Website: home-depot
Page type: receipt
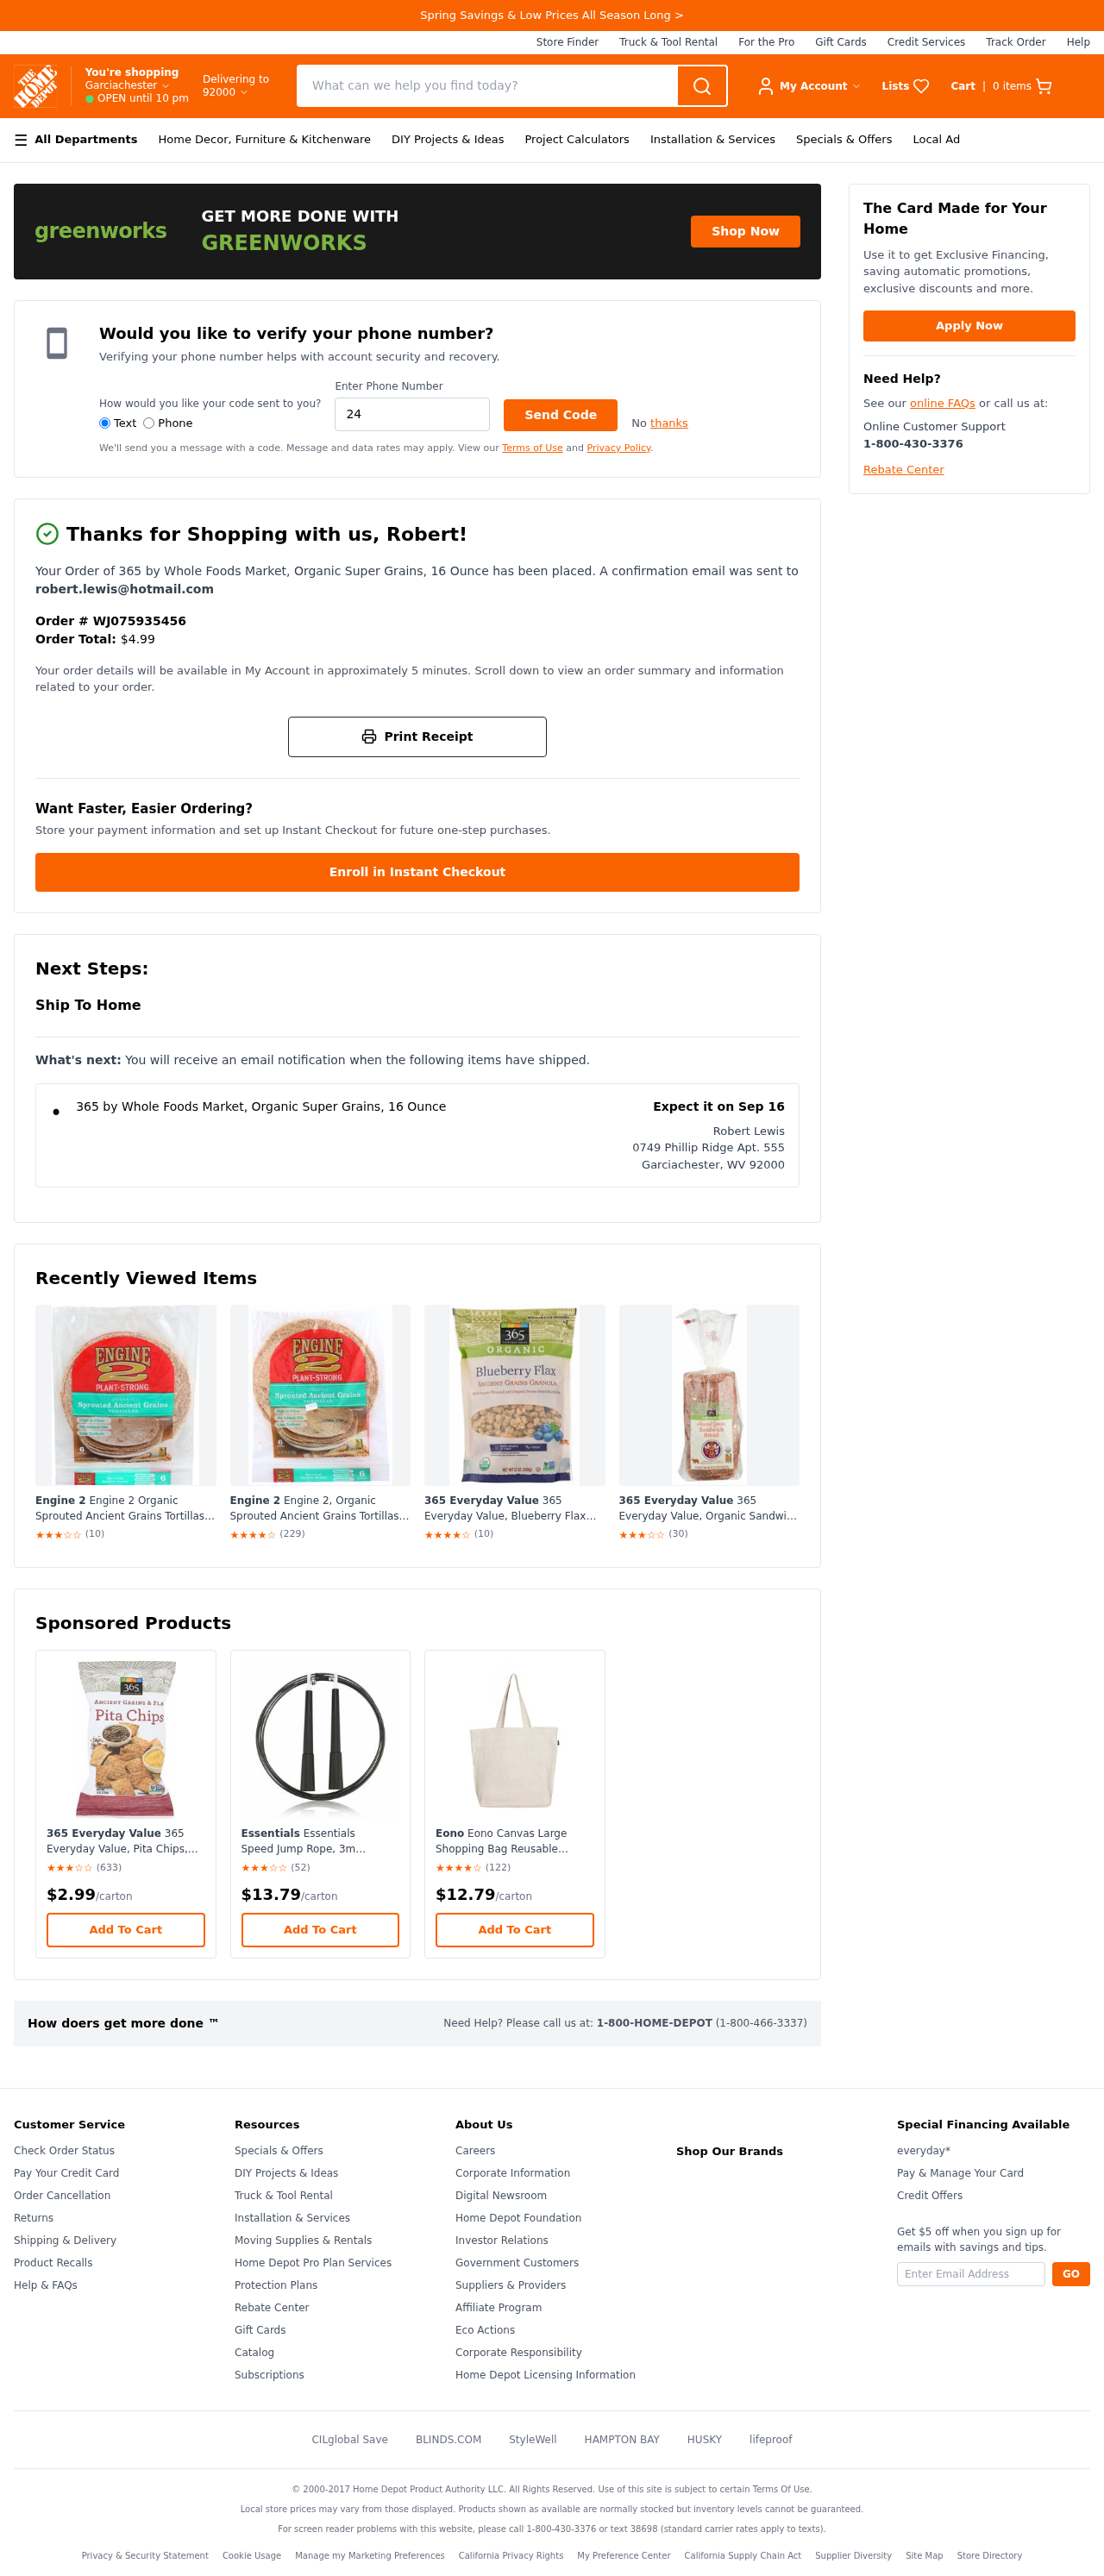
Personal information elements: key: PII_CITY
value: Garciachester
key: PII_CITY_STATE_ZIP
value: Garciachester, WV 92000
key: PII_EMAIL
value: robert.lewis@hotmail.com
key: PII_FIRSTNAME
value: Robert
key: PII_FULLNAME
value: Robert Lewis
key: PII_PHONE
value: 2408403976
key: PII_POSTCODE
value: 92000
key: PII_STREET
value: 0749 Phillip Ridge Apt. 555
Product elements: key: PRODUCT1_NAME
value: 365 by Whole Foods Market, Organic Super Grains, 16 Ounce
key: PRODUCT2_NAME
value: Engine 2 Engine 2 Organic Sprouted Ancient Grains Tortillas, 6 ct
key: PRODUCT2_BRAND
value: Engine 2
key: PRODUCT2_RATING
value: ★★★☆☆
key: PRODUCT2_NUM_RATINGS
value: (10)
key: PRODUCT3_NAME
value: Engine 2 Engine 2, Organic Sprouted Ancient Grains Tortillas, 6 ct
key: PRODUCT3_BRAND
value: Engine 2
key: PRODUCT3_RATING
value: ★★★★☆
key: PRODUCT3_NUM_RATINGS
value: (229)
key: PRODUCT4_NAME
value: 365 Everyday Value 365 Everyday Value, Blueberry Flax Ancient Grains Granola, 12 oz
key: PRODUCT4_BRAND
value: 365 Everyday Value
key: PRODUCT4_RATING
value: ★★★★☆
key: PRODUCT4_NUM_RATINGS
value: (10)
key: PRODUCT5_NAME
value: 365 Everyday Value 365 Everyday Value, Organic Sandwich Bread, Ancient Grains (17 Slices), 20 Ounce
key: PRODUCT5_BRAND
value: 365 Everyday Value
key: PRODUCT5_RATING
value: ★★★☆☆
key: PRODUCT5_NUM_RATINGS
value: (30)
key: PRODUCT6_NAME
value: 365 Everyday Value 365 Everyday Value, Pita Chips, Ancient Grains & Flax, 9 oz
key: PRODUCT6_BRAND
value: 365 Everyday Value
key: PRODUCT6_RATING
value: ★★★☆☆
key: PRODUCT6_NUM_RATINGS
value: (633)
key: PRODUCT6_PRICE
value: $2.99
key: PRODUCT7_NAME
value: Essentials Essentials Speed Jump Rope, 3m Adjustable Steel Wire Jumping Ropes for Boxing, MMA, Crossfit, Workou
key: PRODUCT7_BRAND
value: Essentials
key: PRODUCT7_RATING
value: ★★★☆☆
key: PRODUCT7_NUM_RATINGS
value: (52)
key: PRODUCT7_PRICE
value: $13.79
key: PRODUCT8_NAME
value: Eono Eono Canvas Large Shopping Bag Reusable Shopping Bag Environmentally Friendly Grocery Shoulder Jute
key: PRODUCT8_BRAND
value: Eono
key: PRODUCT8_RATING
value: ★★★★☆
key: PRODUCT8_NUM_RATINGS
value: (122)
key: PRODUCT8_PRICE
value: $12.79
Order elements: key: ORDER_NUM_ITEMS
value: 0
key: ORDER_ID
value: WJ075935456
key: ORDER_TOTAL
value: $4.99
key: ORDER_DELIVERY_DATE
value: Expect it on Sep 16